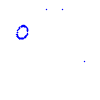
Particle: proton